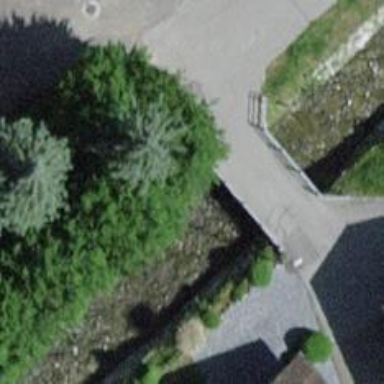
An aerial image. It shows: Residential road with bridge.